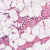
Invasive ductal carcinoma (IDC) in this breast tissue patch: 1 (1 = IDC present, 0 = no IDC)